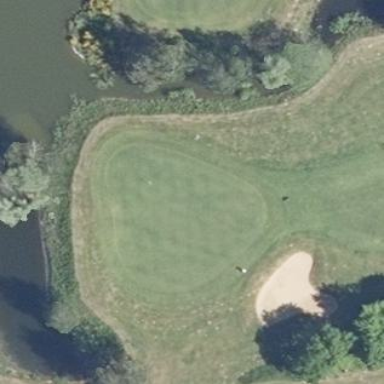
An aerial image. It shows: Golf green.